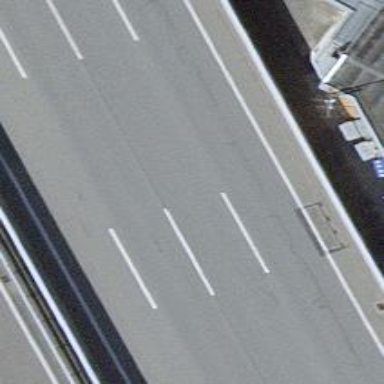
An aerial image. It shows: Asphalt motorway.